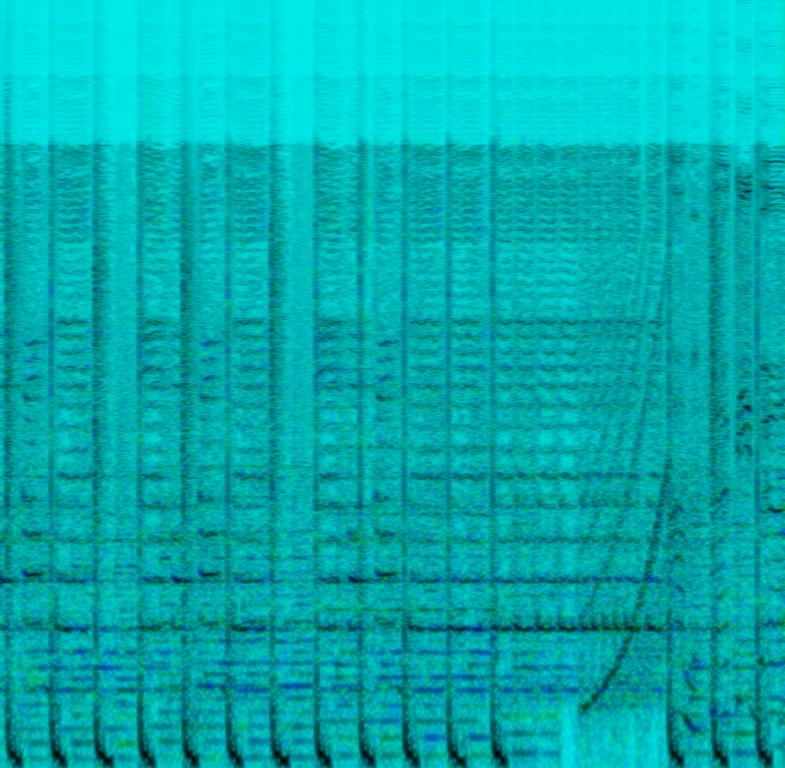
This is the comedic mashup used as a video game theme. There is a synth and an electronic drum beat playing the theme of "I'm a Barbie Girl". There is a male vocal and a female vocal singing in an automated fashion in the English language but with a German accent. They are singing the same tune as "I'm a Barbie Girl" but with different lyrics. There is an 8-bit sound effect related to the game. There is a sarcastic atmosphere in the piece, but it is also a bit bizarre in nature.